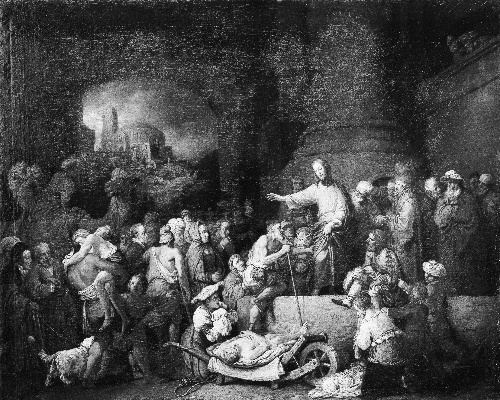
Title: Christ Healing the Sick
Artist: Christian Wilhelm Ernst Dietrich
Artist bio: German, Weimar 1712–1774 Dresden
Date: 1742
Object type: Painting
Classification: Paintings
Medium: Oil on canvas
Dimensions: 35 1/8 x 41 3/8 in. (89.2 x 105.1 cm)
Department: European Paintings
Credit line: Gift of William H. Webb, 1885
Accession year: 1885
Repository: Metropolitan Museum of Art, New York, NY
Tags: Illness|Dogs|Men|Women|Christ